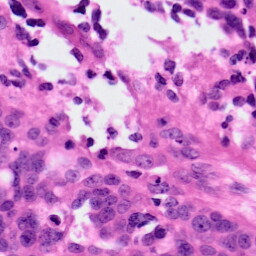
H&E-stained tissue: Ovarian